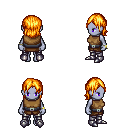
a pixel art fantasy rpg character, female body template, dark elf, purple skin, leather chest armor, metal pants, light blonde long bangs hairstyle, bracelets, metal boots, four views (front, back, left, right), 2x2 character sprite sheet, small pixel art, hard edges, no anti-aliasing